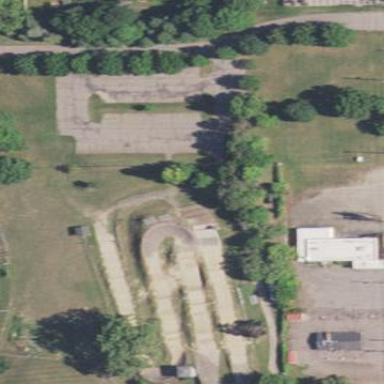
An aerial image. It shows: Cycling track located on leisure land.